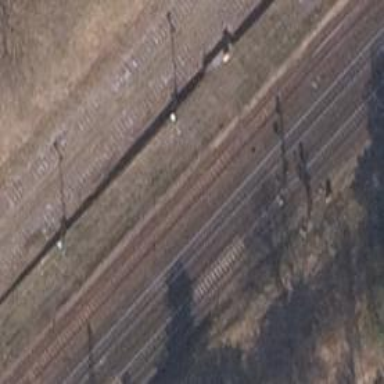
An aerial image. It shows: Railway signal.